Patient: sex F, age 58
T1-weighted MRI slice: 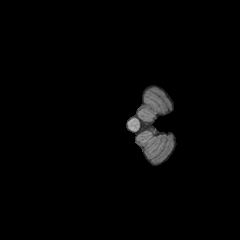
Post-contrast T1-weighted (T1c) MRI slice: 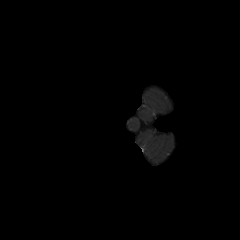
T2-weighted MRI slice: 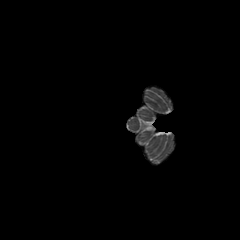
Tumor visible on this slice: no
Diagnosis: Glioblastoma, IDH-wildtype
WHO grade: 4